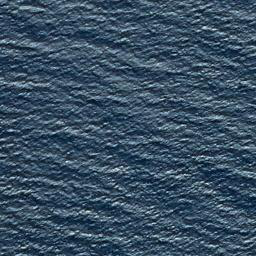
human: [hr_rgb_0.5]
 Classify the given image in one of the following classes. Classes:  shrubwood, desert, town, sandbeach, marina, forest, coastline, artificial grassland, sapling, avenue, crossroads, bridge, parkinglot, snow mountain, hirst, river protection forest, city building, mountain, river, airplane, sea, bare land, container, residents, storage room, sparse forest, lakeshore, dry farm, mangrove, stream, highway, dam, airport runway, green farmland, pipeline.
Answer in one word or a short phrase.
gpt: sea